Question: I have two polygons and I want to get the minimal distance and the points between this distance is measured. Of course such a point could very well lie on the edge between two nodes.
Here is an example:

I am looking for an algorithm that gives me the green distance and the two points.
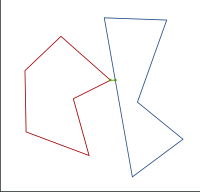
Answer: If the polygons do not intersect, you could do this:
If you have polygon A and polygon B and A<URL>.
Then you have to do the same but from all B[j] to all segments of A.
And finally take the smallest one.
Just remember my previous comment: <URL>
Regards